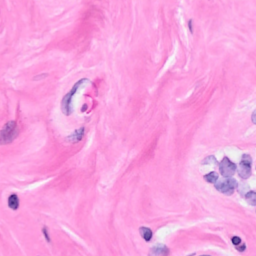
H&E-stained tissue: Breast